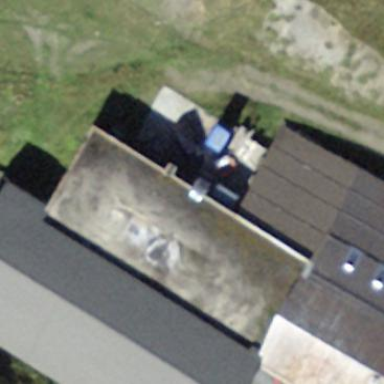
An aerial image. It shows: Transportation building.